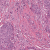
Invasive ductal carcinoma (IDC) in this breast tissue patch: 1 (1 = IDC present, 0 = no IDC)